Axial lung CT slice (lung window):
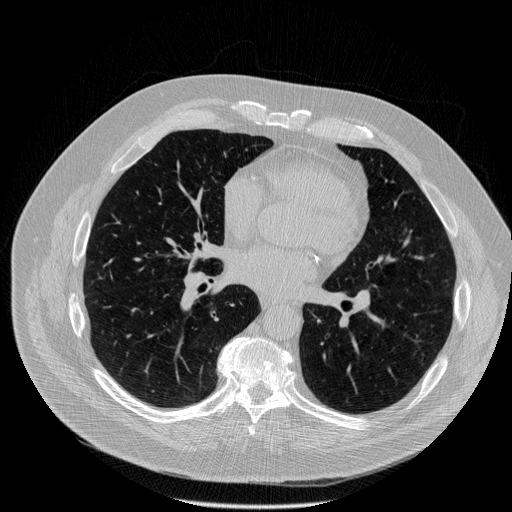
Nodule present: no